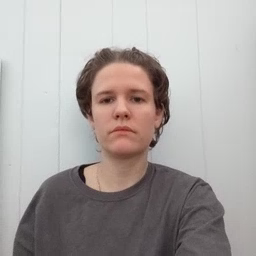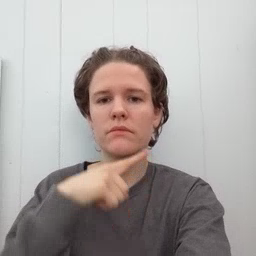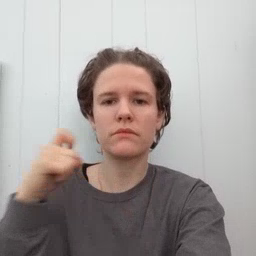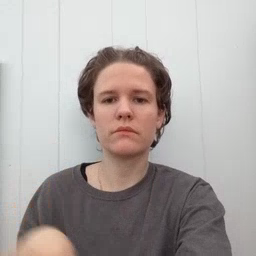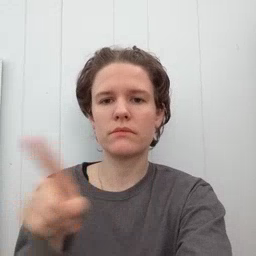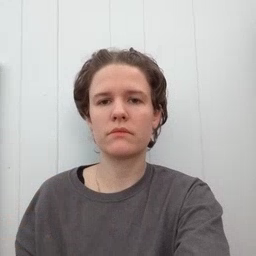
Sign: dryer